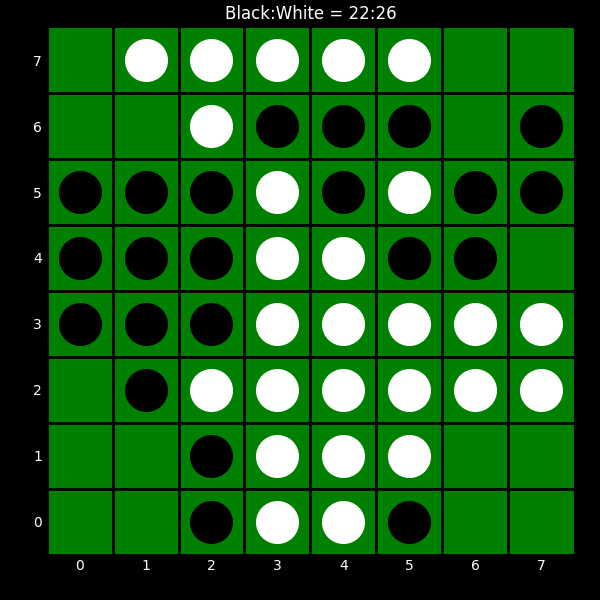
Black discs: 22
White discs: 26